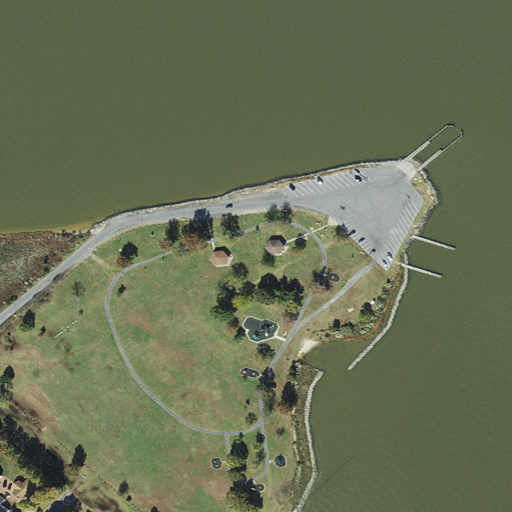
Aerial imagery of cape in Maryland named Great Marsh Point containing open water, open development, low intensity development, medium intensity development, high intensity development, and barren land